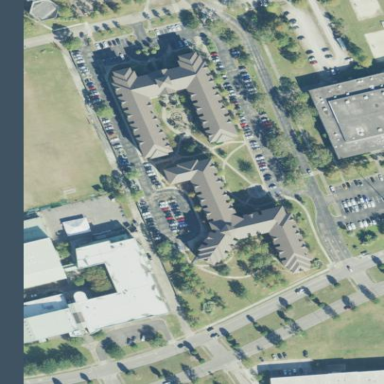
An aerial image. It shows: Building with hipped roof shape.